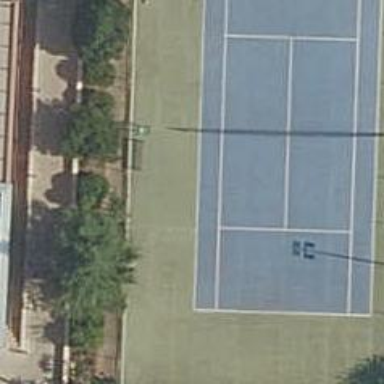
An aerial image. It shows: Tennis court on pitch.